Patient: sex M, age 57
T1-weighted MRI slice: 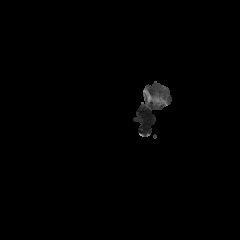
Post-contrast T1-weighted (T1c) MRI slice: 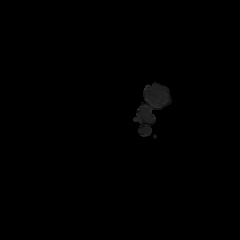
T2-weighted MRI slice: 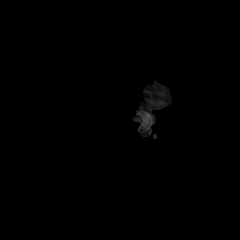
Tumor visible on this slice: no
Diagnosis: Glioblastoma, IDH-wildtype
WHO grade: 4